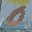
Label: 0